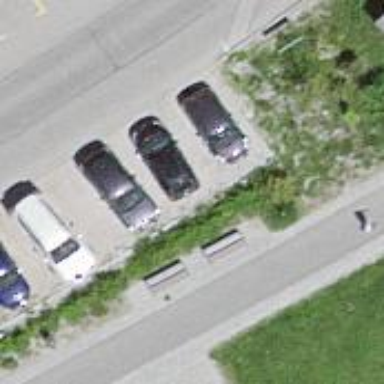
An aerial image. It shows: Brown bench.